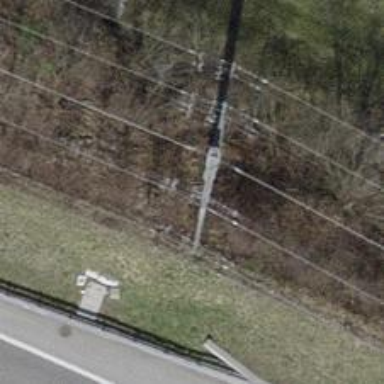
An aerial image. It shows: Power line is depicted.